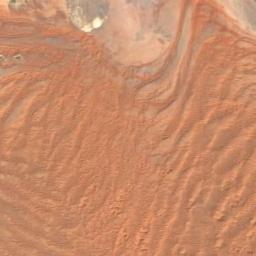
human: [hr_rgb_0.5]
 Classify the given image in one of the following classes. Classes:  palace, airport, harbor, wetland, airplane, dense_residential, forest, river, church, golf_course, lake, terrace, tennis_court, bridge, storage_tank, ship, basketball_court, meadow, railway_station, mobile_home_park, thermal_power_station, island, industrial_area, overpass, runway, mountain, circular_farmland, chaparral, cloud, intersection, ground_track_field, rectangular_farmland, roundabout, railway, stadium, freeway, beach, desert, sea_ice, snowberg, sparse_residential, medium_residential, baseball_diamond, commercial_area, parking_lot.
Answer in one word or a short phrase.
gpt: desert